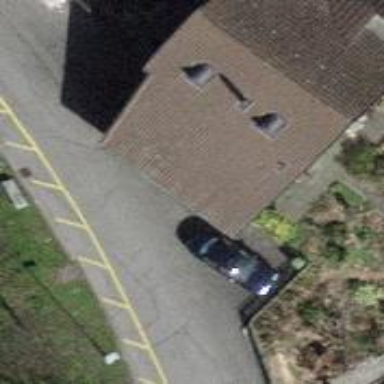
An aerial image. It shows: Building with tiled roof.